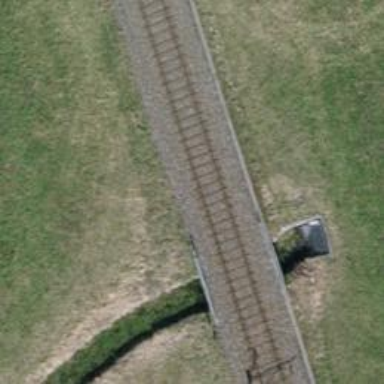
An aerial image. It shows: Railway bridge with electrified tracks and single contact line.